Question: I am facing a weird issue:
My source string for Html.fromHtml() is as follows:
'''
<strong>Terrible experience with Nikko hotel</strong><br />It was not easy to cancel booking. I called to cancel books, but they still chraged us two full days. A reason was we were late ten minutes in calling to cancel. They explained us very kindly that I can only cancel the first day. But they charged after then.
Sick."
'''
which is retrieved from a json response
Now, when I display it using setText as follows:
'''
commentbox.setText(Html.fromHtml(cmnt.getString("cmnt")));
'''
but the output which i see is as follows:

Why is it giving me italic text instead of bold?
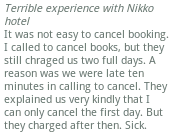
Answer: This can be a as described <URL>:
the Html.fromHtml() method in Android that creates a SpannedString from HTML source '<em>''and <strong>' so what you might be used to seeing in boldface turns into italics and vice-versa. This should only be an issue if you are displayng the generated HTML in a TextView -- WebView in particular should behave more normally.